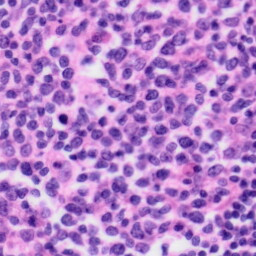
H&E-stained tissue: Tonsil